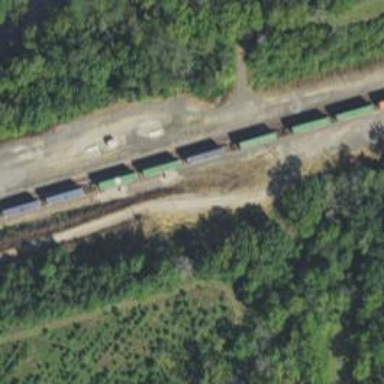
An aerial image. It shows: Railroad crossover.